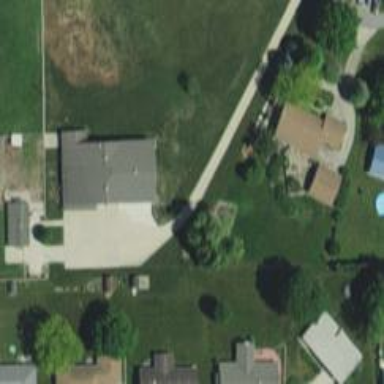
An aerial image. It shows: Driveway.